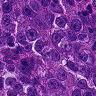
Metastatic tissue present: yes